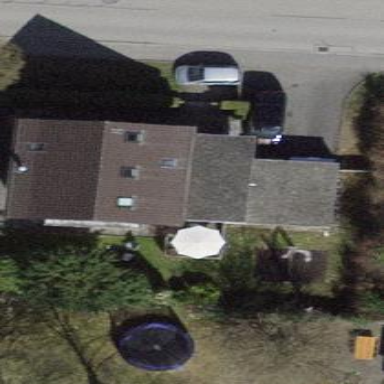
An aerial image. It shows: Garage building.